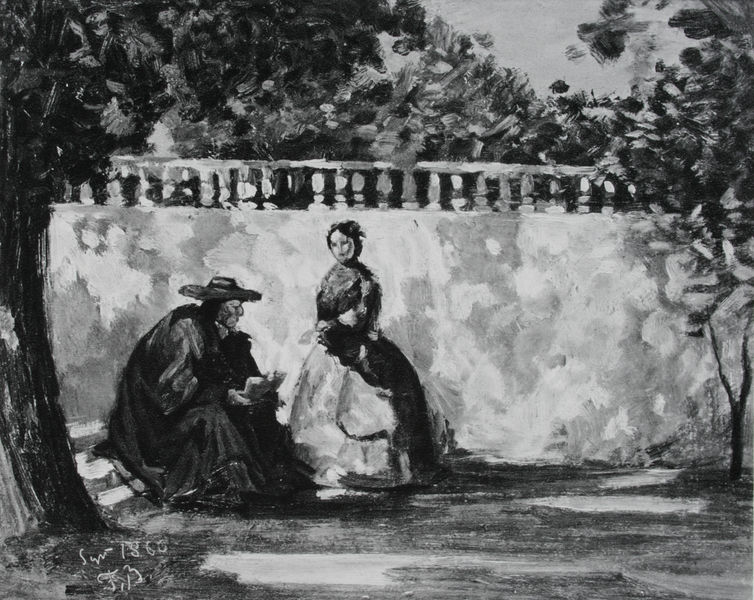
Titel: Spanischer Priester und Dame
Künstler: Frank Buchser
Institution: Privatbesitz
Schlagwörter: baum, blätter, dunkel, gemälde, himmel, laub, mann, schatten, umhang, weiß, bäume, frauen, landschaft, menschen, sitzen, frau, grau, hell, hintergrund, hut, kleid, licht, reden, schwarz, strasse, szene, blick, gebäude, gras, park, weg, gespräch, haube, leute, rock, wand, architektur, arm, gesicht, stehen, stein, portrait, signatur, baumstamm, natur, spiegelung, stamm, strauch, brüstung, busch, büsche, sonne, boden, mantel, sitzend, stehend, paar, personen, blatt, pflanzen, krone, madame, garten, bäumchen, schürze, spanien, sommer, süden, alter mann, datierung, mauer, signiert, figuren, treppe, treppen, kopftuch, glanz, homme, lesen, sitzt, geländer, stufe, stufen, junge frau, knie, jahreszahl, escalier, buch, spanisch, balustrade, geheimnis, steht, groß, schwarzweiss, chapeau, pinselstrich, kohlezeichnung, kopie, flecken, pfarrer, geäst, priester, pinselstriche, bettler, signac, ballustrade, gelehrter, baumrinde, femme, lumière, arbre, soleil, ciel, weise, vorlesen, krinoline, reifrock, robe, gartenmauer, beichte, vorleser, pater, zuhören, lektüre, espagnol, couple, ductus, manet, arbres, mur, impressionnisme, jardin, espagne, livre, beziehung, monsieur, lire, carillon, confesseur, confession, dunle, rpoet, sichte, zitieren, banc, ze, 1860, breiter pinselstrich, abre, ramparde